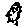
Label: bird